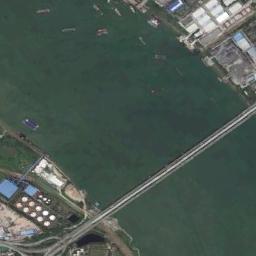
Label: bridge